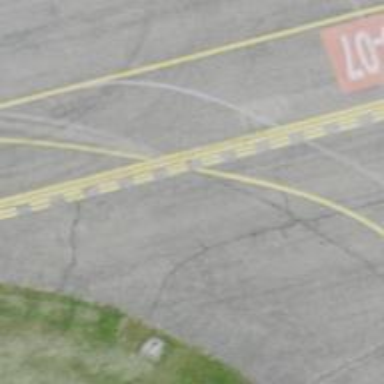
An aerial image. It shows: Runway holding position.